Field crop: maize
Growth stage: 2
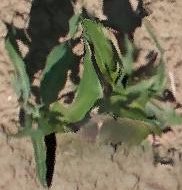
Species: maize